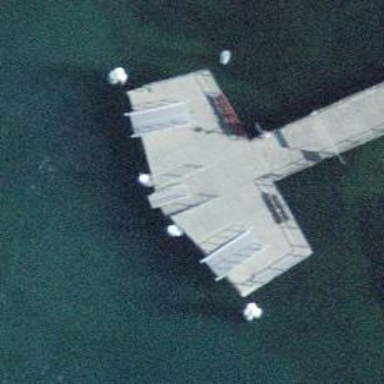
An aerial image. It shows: Mooring spot for ferries.